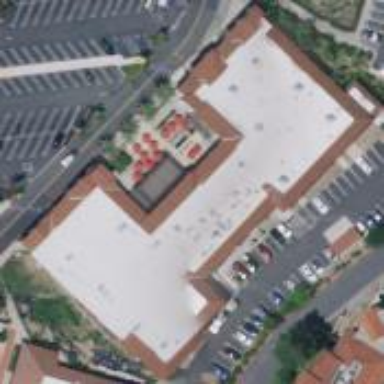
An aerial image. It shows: Commercial building.